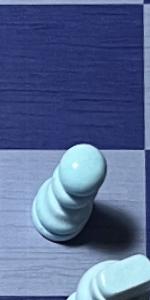
Label: Pawn_White